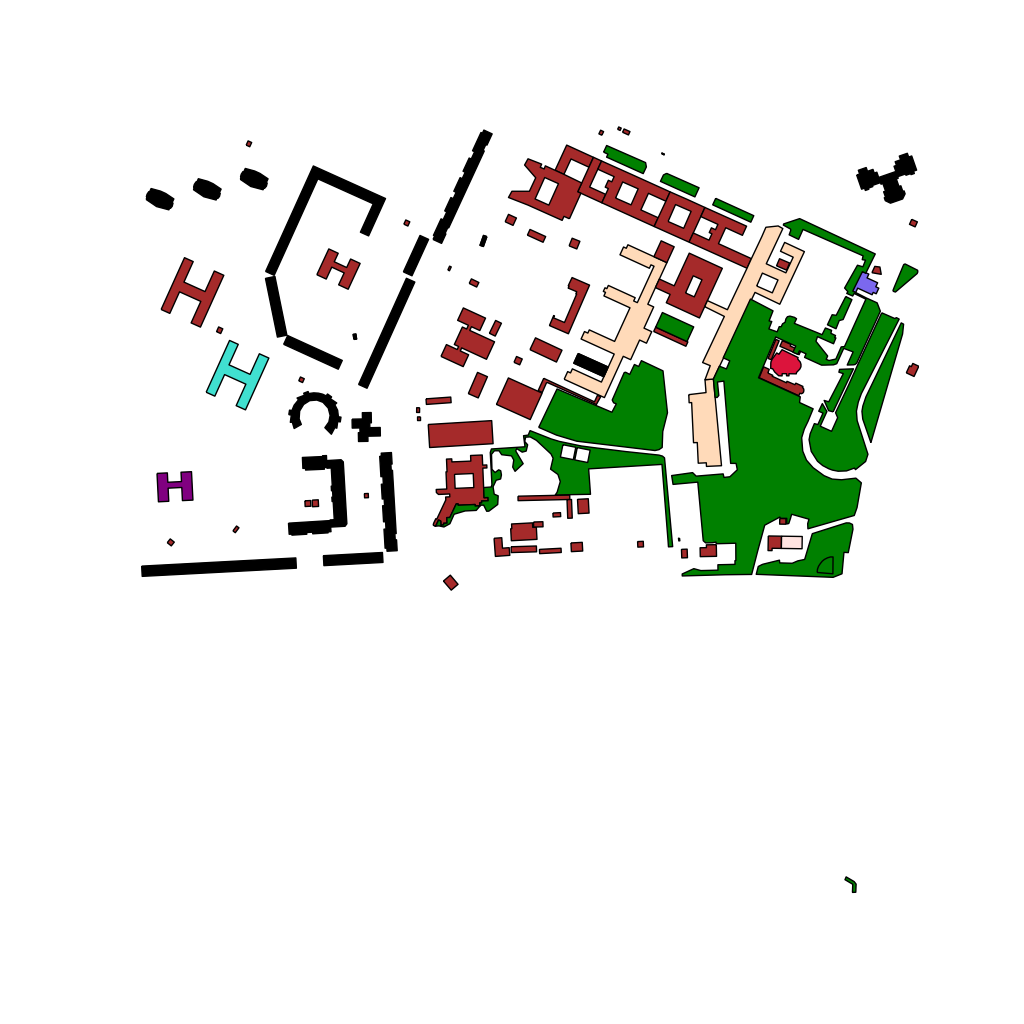
Tags: overhead vector_map, business, recreation, residential, special, modern, soviet, high_rise, individual_rise, low_rise, medium_rise, density_1, Building, Church, Facility, Gas, Hospital, Kidsart, Kinder, Park, Resto, 1.0 km²